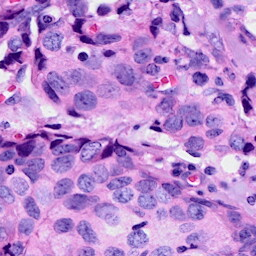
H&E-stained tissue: Breast